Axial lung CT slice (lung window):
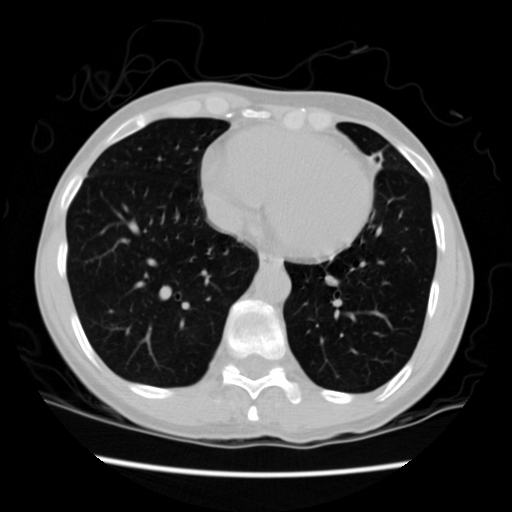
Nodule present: no